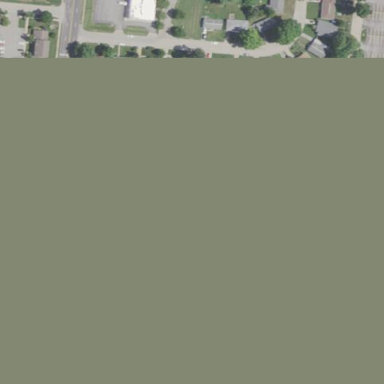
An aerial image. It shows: This residential area consists of single-family homes.